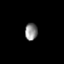
Tissue: prostate
Cell type: T cells
Senescence score: 0.3376
Nuclear area (px): 209
Mean DAPI intensity: 138.053